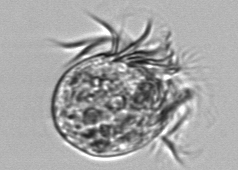
Label: Pelagostrobilidium